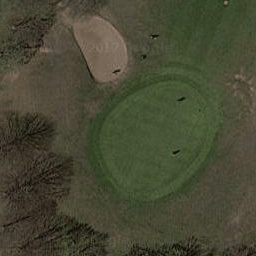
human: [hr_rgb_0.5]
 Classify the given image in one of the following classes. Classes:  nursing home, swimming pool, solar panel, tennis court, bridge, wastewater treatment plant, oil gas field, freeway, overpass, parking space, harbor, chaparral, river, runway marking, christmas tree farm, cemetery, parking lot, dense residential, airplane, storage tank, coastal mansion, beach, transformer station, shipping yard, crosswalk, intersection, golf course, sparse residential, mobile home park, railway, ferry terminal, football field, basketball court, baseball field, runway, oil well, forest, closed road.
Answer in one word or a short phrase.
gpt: golf course